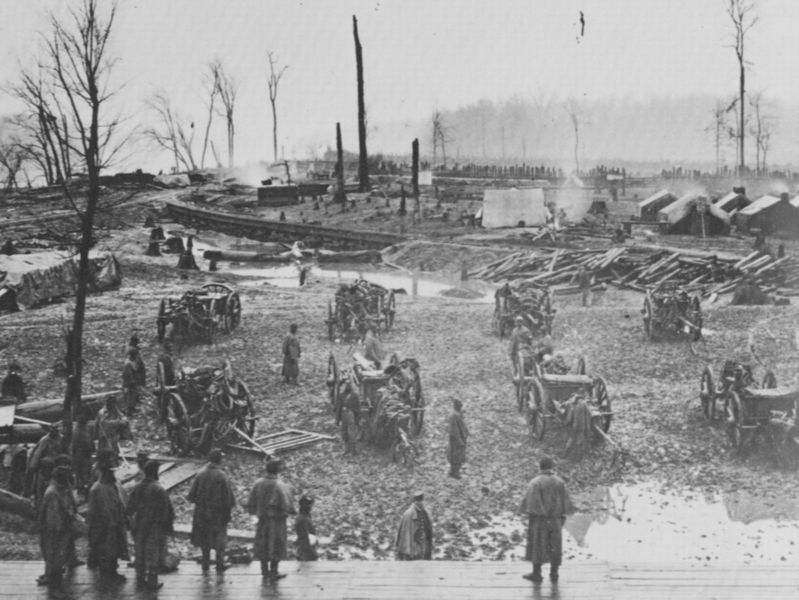
Titel: Förderiertenlager bei Johnsonville, Tenn.
Künstler: Mathew B. Brady
Schlagwörter: baum, dunkel, feuer, himmel, mann, meer, schatten, umhang, wasser, weiß, baumstämme, bäume, fluss, landschaft, menschen, see, ufer, äste, frankreich, grau, hell, holz, licht, männer, rücken, schwarz, dach, haus, weg, leute, stehen, tod, schauen, baumstamm, erde, feld, häuser, hügel, kalt, nass, natur, spiegelung, stamm, wind, brücke, hütte, rauch, boden, mantel, front, tal, arbeit, boote, kamin, karren, ruder, räder, affe, klar, pfütze, schiff, schiffe, wellen, zuschauer, arbeiten, heu, russland, nebel, kahl, herbst, hütten, winter, amerika, kutsche, kutschen, platz, ziehen, rad, wagen, wagenrad, brand, krieg, schlacht, stämme, unwetter, zerstörung, kaiser, soldaten, glanz, bretter, grass, foto, fotografie, photographie, regen, kanone, brennen, verbrannt, haufen, trostlos, schwarz-weiß, militär, waffen, knien, waffe, mäntel, wägen, schlamm, armee, photo, zeuge, sterben, karg, rinde, bahn, eisenbahn, graben, geleise, gleis, schienen, artillerie, geschütze, kanonen, frost, usa, erinnerung, fort, rinsal, wachen, aufnahme, bau, preußen, anlegestelle, schutz, zelt, zelte, lager, photografie, matsch, wall, werk, wegs, weltkrieg, tross, bürgerkrieg, erster weltkrieg, lazaret, flüchtlinge, zeugen, kahle bäume, manöver, bewölt, schlachtordnung, lazarett, erdwall, smock, kathastrophe, teg, ast stamm, rückstand, kriegszene, 1. weltkrieg, große räder, 1., soldatne, pelerinen, lafetten